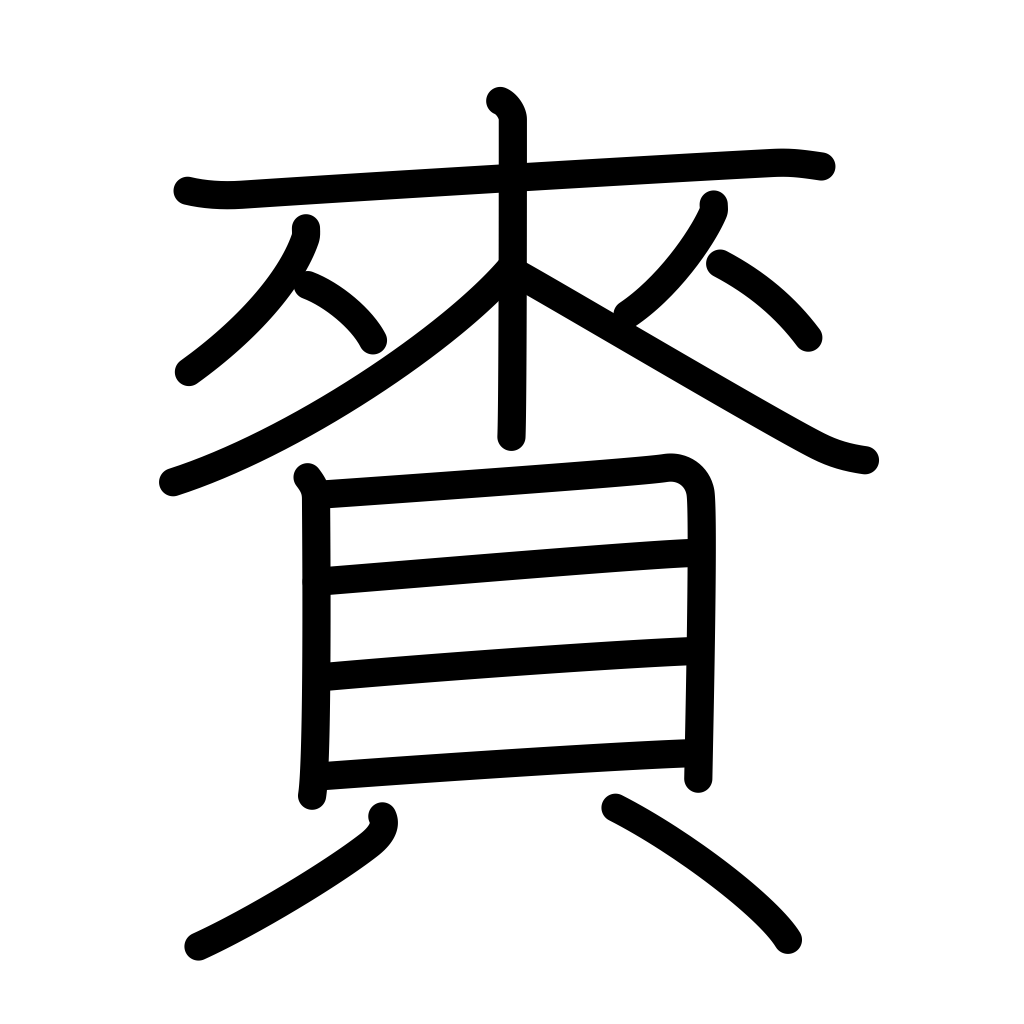
Meaning: gift